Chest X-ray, AP view. Patient: 36 years old, sex F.
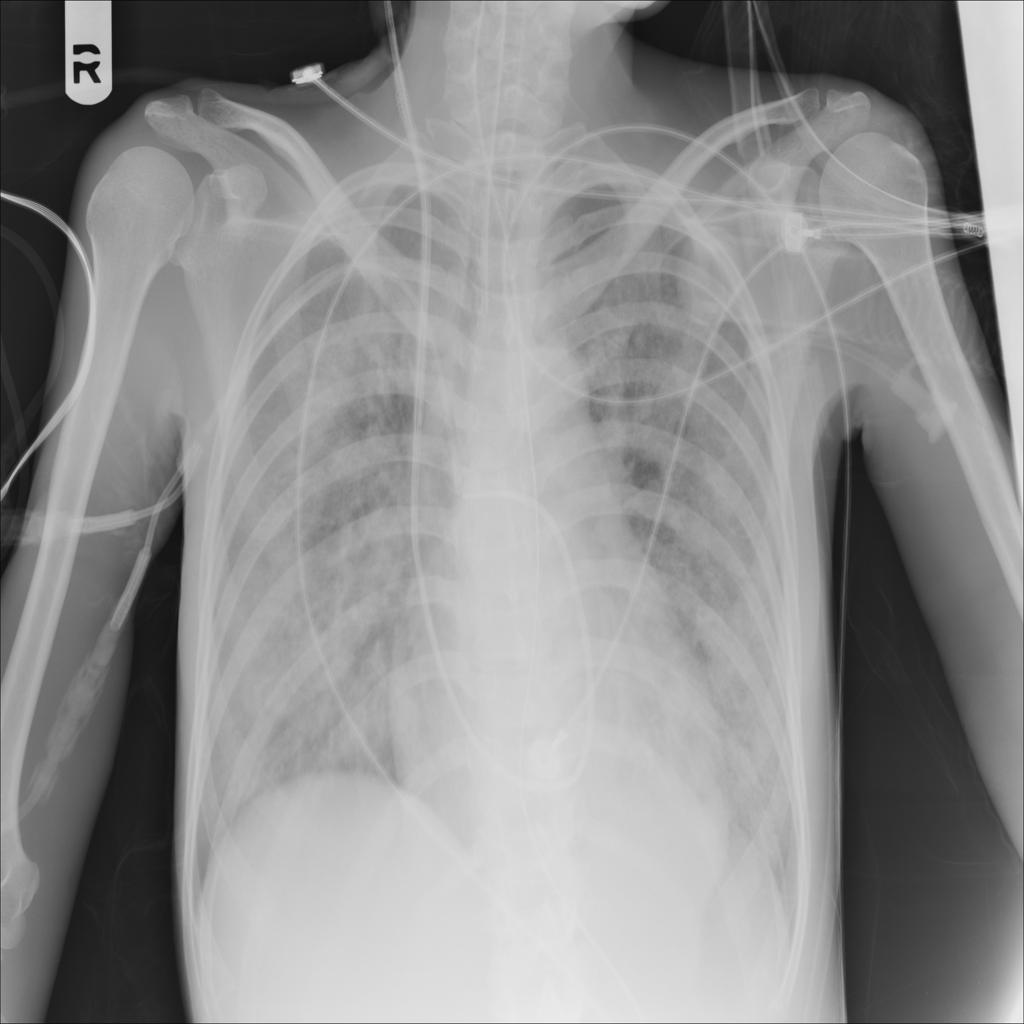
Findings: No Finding